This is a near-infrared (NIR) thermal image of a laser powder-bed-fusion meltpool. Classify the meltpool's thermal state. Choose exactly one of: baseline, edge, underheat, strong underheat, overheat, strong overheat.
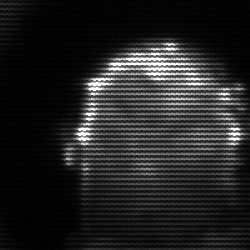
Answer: baseline